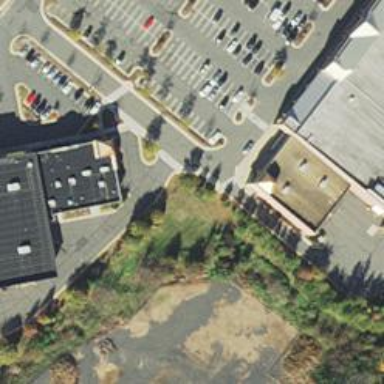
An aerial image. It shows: Fitness center located in leisure land.